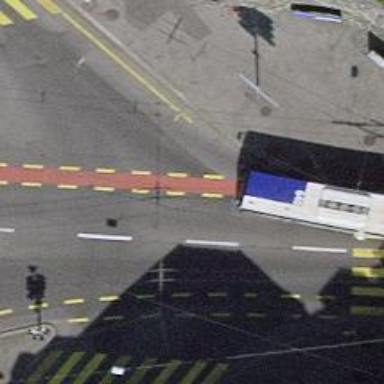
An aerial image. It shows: Secondary road with asphalt surface. It has cycle lane on the left and bus lane on the right with trolley wires above.